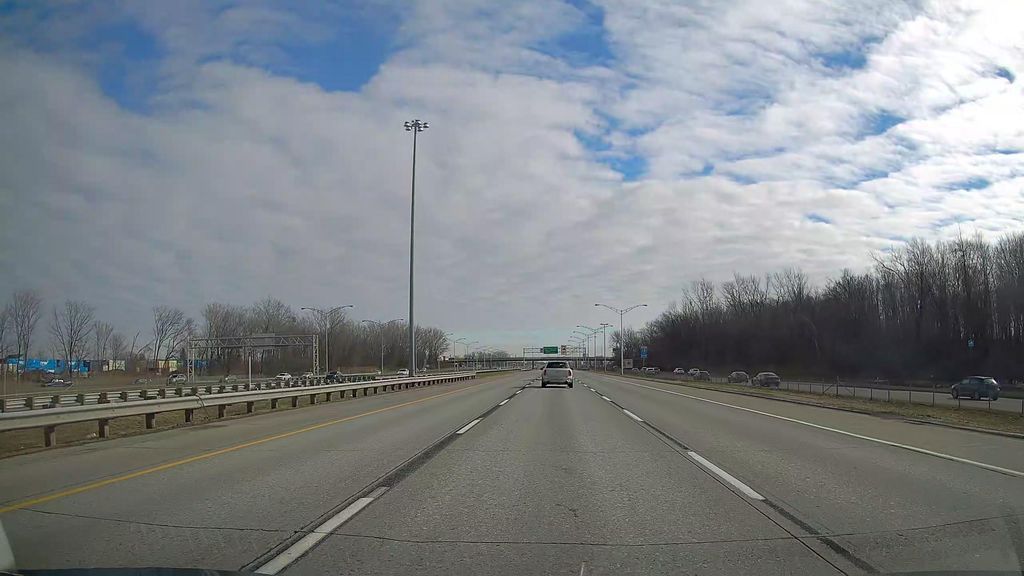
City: montreal